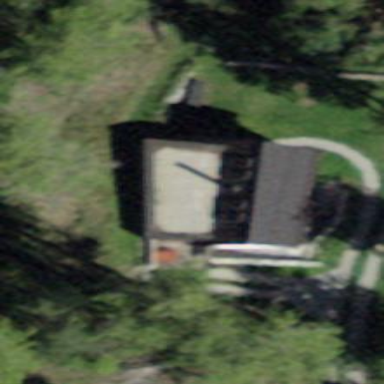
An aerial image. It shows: Simple house.